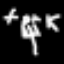
Label: fork